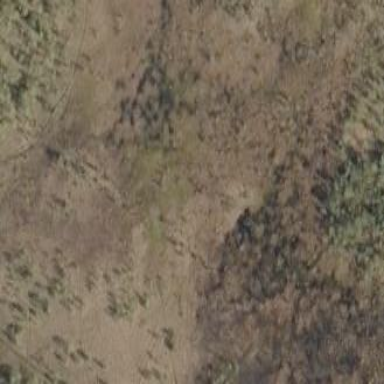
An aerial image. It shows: Bog wetland.